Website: apple
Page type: payment
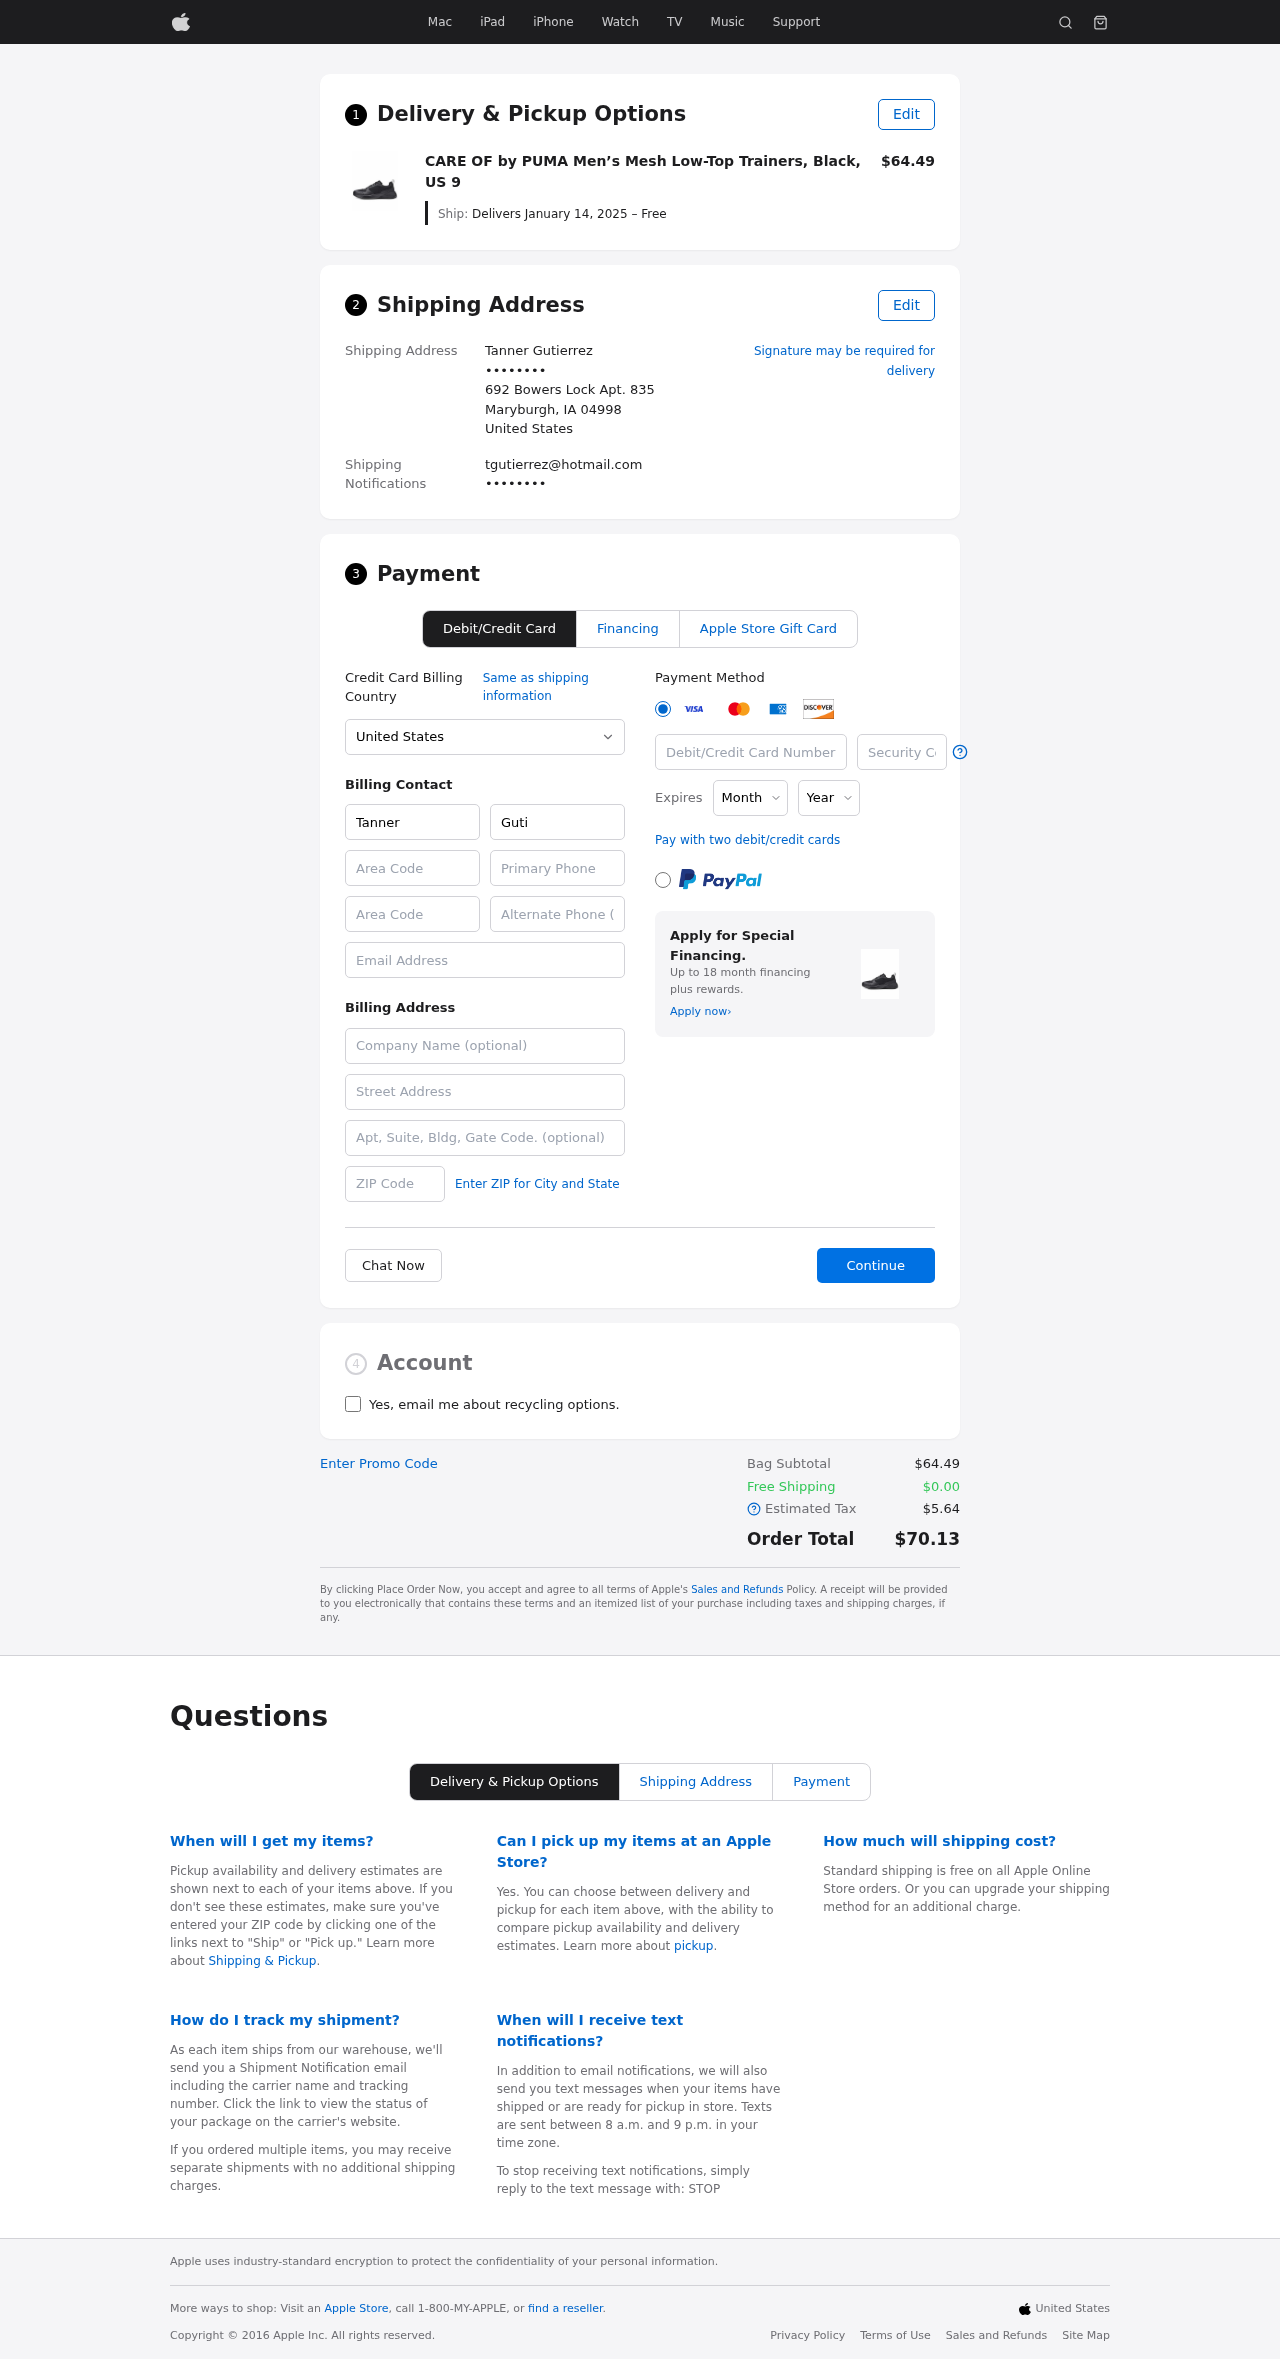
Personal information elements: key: PII_CARD_CVV
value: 318
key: PII_CARD_EXPIRY_MONTH
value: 12
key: PII_CARD_EXPIRY_YEAR
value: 30
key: PII_CARD_NUMBER
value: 2279 8401 1723 5456
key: PII_CITY_STATE_ZIP
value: Maryburgh, IA 04998
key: PII_COUNTRY
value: United States
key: PII_EMAIL
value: tgutierrez@hotmail.com
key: PII_EMAIL2
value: tgutierrez@hotmail.com
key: PII_FIRSTNAME
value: Tanner
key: PII_FULLNAME
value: Tanner Gutierrez
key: PII_LASTNAME
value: Gutierrez
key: PII_PHONE3
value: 7658023491
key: PII_PHONE_AREA
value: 765
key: PII_SECURITY_CODE
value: BN79
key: PII_STREET
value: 692 Bowers Lock Apt. 835
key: PII_PHONE
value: ••••••••
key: PII_PHONE2
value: ••••••••
Product elements: key: PRODUCT1_NAME
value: CARE OF by PUMA Men’s Mesh Low-Top Trainers, Black, US 9
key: PRODUCT1_PRICE
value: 64.49
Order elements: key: ORDER_DELIVERY_DATE
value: Delivers January 14, 2025 – Free
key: ORDER_SUBTOTAL
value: $64.49
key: ORDER_SHIPPING_COST
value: $0.00
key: ORDER_TAX
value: $5.64
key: ORDER_TOTAL
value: $70.13